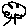
Label: tree